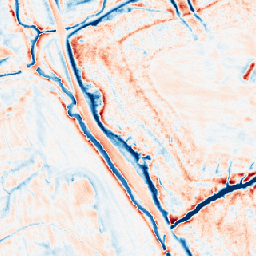
Category: edge_preserving
Decomposition family: anisotropic_diffusion
Decomposition parameters: iterations: 50
kappa: 50
gamma: 0.15
Upsampling method: nearest
Upsampling parameters: scale: 8
Upsampling scale: 8